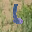
Label: 6